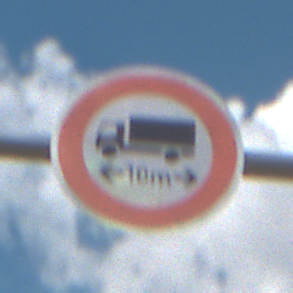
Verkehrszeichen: TatsaechlicheLaenge
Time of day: Midday
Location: Outdoor (Nature)
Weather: PartlyCloudy
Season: Autumn
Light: Natural